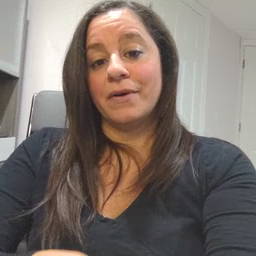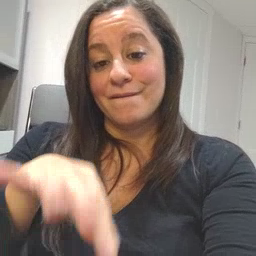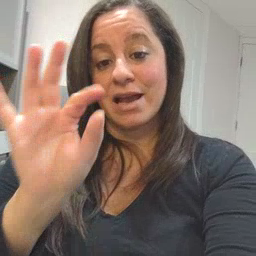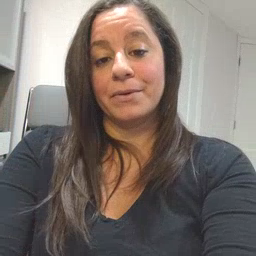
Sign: find